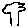
Label: tree